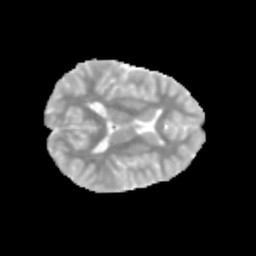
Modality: MD
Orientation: axial
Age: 11
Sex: female
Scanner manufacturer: siemens
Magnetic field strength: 3 T
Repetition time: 3.8 s
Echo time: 0.07 s